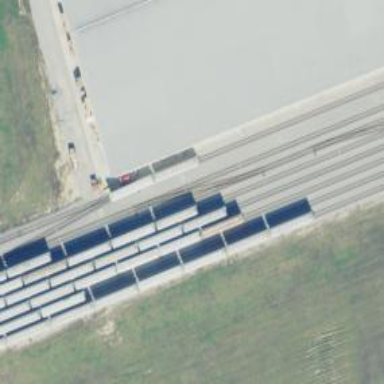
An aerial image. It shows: Railway spur service.